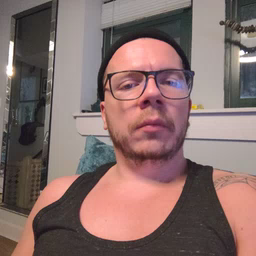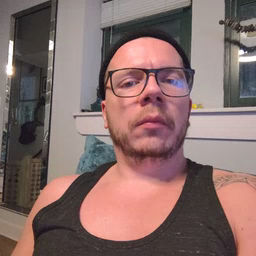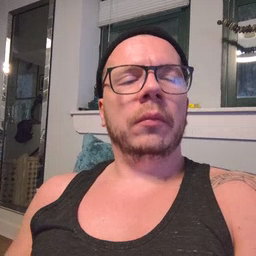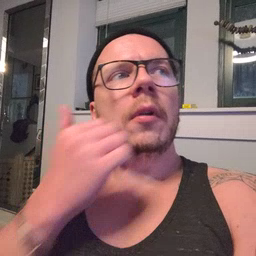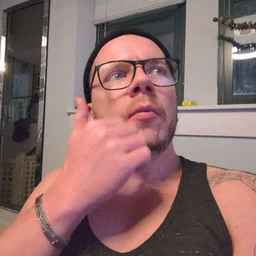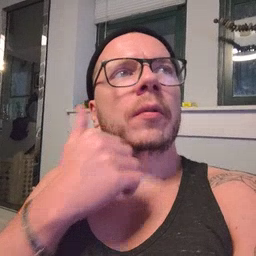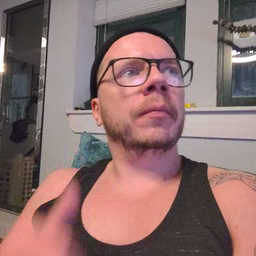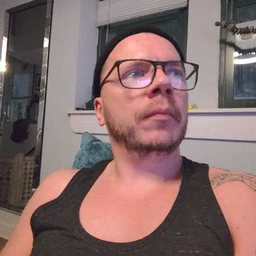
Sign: underwear